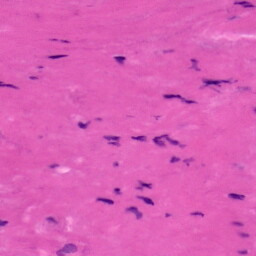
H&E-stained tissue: Tonsil